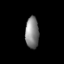
Tissue: lung
Cell type: Others
Senescence score: 0.6076
Nuclear area (px): 417
Mean DAPI intensity: 131.7